Question: I am trying to cluster my csv data, using matplotlib and k-means.
My csv data is about energy consumption.
<URL>
I want to cluster the values per day into 3 groups: low, medium, and high energy consumption.
This is my code.
'''
import numpy as np
import matplotlib.pyplot as plt
from matplotlib import style
style.use('ggplot')
import pandas as pd
from sklearn.cluster import KMeans
MY_FILE='total_watt.csv'
date = []
consumption = []
df = pd.read_csv(MY_FILE, parse_dates=[0], index_col=[0])
df = df.resample('1D', how='sum')
for row in df:
if len(row) ==2 :
date.append(row[0])
consumption.append(row[1])
import datetime
for x in range(len(date)):
date[x]=datetime.datetime.strptime(date[x], '%Y-%m-%d %H:%M:%S')
X = np.array([date, consumption])
kmeans = KMeans(n_clusters=3)
kmeans.fit(X)
centroids = kmeans.cluster_centers_
labels = kmeans.labels_
print(centroids)
print(labels)
colors = ["b.","g.","r."]
for i in range(len(X)):
print("coordinate:",X[i], "label:", labels[i])
plt.plot(X[i][0], X[i][1], colors[labels[i]], markersize = 10)
plt.scatter(centroids[:, 0],centroids[:, 1], marker = "x", s=150, linewidths = 5, zorder = 10)
plt.show()
'''
But when I implemented this code, I got a following error;
'''
(DataVizProj)Soma-Suzuki:Soma Suzuki$ python 4.clusters.py
Traceback (most recent call last):
File "4.clusters.py", line 31, in <module>
kmeans.fit(X)
File "/Users/Suzuki/Envs/DataVizProj/lib/python2.7/site-packages/sklearn/cluster/k_means_.py", line 785, in fit
X = self._check_fit_data(X)
File "/Users/Suzuki/Envs/DataVizProj/lib/python2.7/site-packages/sklearn/cluster/k_means_.py", line 755, in _check_fit_data
X = check_array(X, accept_sparse='csr', dtype=np.float64)
File "/Users/Suzuki/Envs/DataVizProj/lib/python2.7/site-packages/sklearn/utils/validation.py", line 367, in check_array
% (n_features, shape_repr, ensure_min_features))
ValueError: Found array with 0 feature(s) (shape=(2, 0)) while a minimum of 1 is required.
'''
How can I cluster my csv data properly.??
EDIT-----------------------------------------------------
This is my new code. Thank you!
'''
import numpy as np
import matplotlib.pyplot as plt
from matplotlib import style
style.use('ggplot')
import pandas as pd
from sklearn.cluster import KMeans
MY_FILE='total_watt.csv'
date = []
consumption = []
df = pd.read_csv(MY_FILE, parse_dates=[0], index_col=[0])
df = df.resample('1D', how='sum')
df = df.dropna()
date = df.index.tolist()
consumption = df[df.columns[0]].values
X = np.array([date, consumption])
kmeans = KMeans(n_clusters=3)
kmeans.fit(X)
centroids = kmeans.cluster_centers_
labels = kmeans.labels_
print(centroids)
print(labels)
colors = ["b.","g.","r."]
for i in range(len(X)):
print("coordinate:",X[i], "label:", labels[i])
plt.plot(X[i][0], X[i][1], colors[labels[i]], markersize = 10)
plt.scatter(centroids[:, 0],centroids[:, 1], marker = "x", s=150, linewidths = 5, zorder = 10)
plt.show()
'''
and new error...
'''
(DataVizProj)Soma-Suzuki:Soma Suzuki$ python 4.clusters.py
Traceback (most recent call last):
File "4.clusters.py", line 26, in <module>
kmeans.fit(X)
File "/Users/Suzuki/Envs/DataVizProj/lib/python2.7/site-packages/sklearn/cluster/k_means_.py", line 785, in fit
X = self._check_fit_data(X)
File "/Users/Suzuki/Envs/DataVizProj/lib/python2.7/site-packages/sklearn/cluster/k_means_.py", line 755, in _check_fit_data
X = check_array(X, accept_sparse='csr', dtype=np.float64)
File "/Users/Suzuki/Envs/DataVizProj/lib/python2.7/site-packages/sklearn/utils/validation.py", line 344, in check_array
array = np.array(array, dtype=dtype, order=order, copy=copy)
TypeError: float() argument must be a string or a number
'''
EDITED2-----------------------------------------
Thank you Jianxun!!
I finally succeeded o cluster my csv data!!
Thank you so much!!
'''
import numpy as np
import matplotlib.pyplot as plt
from matplotlib import style
style.use('ggplot')
import pandas as pd
from sklearn.cluster import KMeans
MY_FILE='total_watt.csv'
date = []
consumption = []
df = pd.read_csv(MY_FILE, parse_dates=[0], index_col=[0])
df = df.resample('1D', how='sum')
df = df.dropna()
date = df.index.tolist()
date = [x.strftime('%Y-%m-%d') for x in date]
from sklearn.preprocessing import LabelEncoder
encoder = LabelEncoder()
date_numeric = encoder.fit_transform(date)
consumption = df[df.columns[0]].values
X = np.array([date_numeric, consumption]).T
kmeans = KMeans(n_clusters=3)
kmeans.fit(X)
centroids = kmeans.cluster_centers_
labels = kmeans.labels_
print(centroids)
print(labels)
colors = ["b.","r.","g."]
for i in range(len(X)):
print("coordinate:",X[i], "label:", labels[i])
plt.plot(X[i][0], X[i][1], colors[labels[i]], markersize = 10)
plt.scatter(centroids[:, 0],centroids[:, 1], marker = "x", s=150, linewidths = 5, zorder = 10)
plt.show()
'''

But as you can see, the x-axis does not reflect time, although we set it properly....
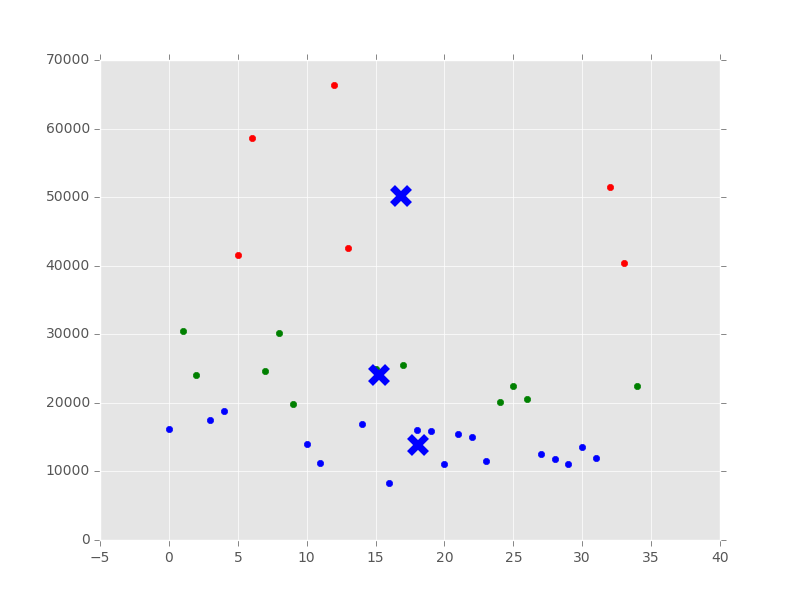
Answer: First problem:
'''
for row in df:
if len(row) ==2 :
date.append(row[0])
consumption.append(row[1])
'''
This will give you unexpected empty list 'date' and 'consumption' because 'for row in df' actually loops over columns instead of row, and that's precisely why you've seen the error message saying that it has no features.
Also, I've seen there are two 'NaN' in consumption, so you need to 'df = df.dropna()' (or impute these missing values) because 'sklearn' is not 'NaN' tolerant.
To get data from your dataframe, you can write something like this
'''
date = df.index.tolist()
consumption = df[df.columns[0]].values
'''
Next, you've already parsed the date in 'pd.read_csv', so the following part of your code will not work at all.
'''
import datetime
for x in range(len(date)):
date[x]=datetime.datetime.strptime(date[x], '%Y-%m-%d %H:%M:%S')
'''
Finally, just feeding the raw 'date' with 'consumption' into 'KMeans' won't produce too much useful results. You should consider convert 'date' into numeric data, for example, dummies for dayofweek.
To use 'LabelEncoder':
'''
date = df.index.tolist()
date = [x.strftime('%Y-%m-%d') for x in date]
from sklearn.preprocessing import LabelEncoder
encoder = LabelEncoder()
date_numeric = encoder.fit_transform(date)
# feed date_numeric with consumption into your KMeans
# must use .T to transpose your X, sklearn think each column is a feature
X = np.array([date_numeric, consumption]).T
'''
for your plotting issue:
'''
fig, ax = plt.subplots(figsize=(10,8))
colors = ["b.","r.","g."]
for i in range(len(X)):
print("coordinate:",encoder.inverse_transform(X[i,0].astype(int)), X[i,1], "label:", labels[i])
ax.plot(X[i][0], X[i][1], colors[labels[i]], markersize = 10)
ax.scatter(centroids[:, 0],centroids[:, 1], marker = "x", s=150, linewidths = 5, zorder = 10)
a = np.arange(0, len(X), 5)
ax.set_xticks(a)
ax.set_xticklabels(encoder.inverse_transform(a.astype(int)))
'''